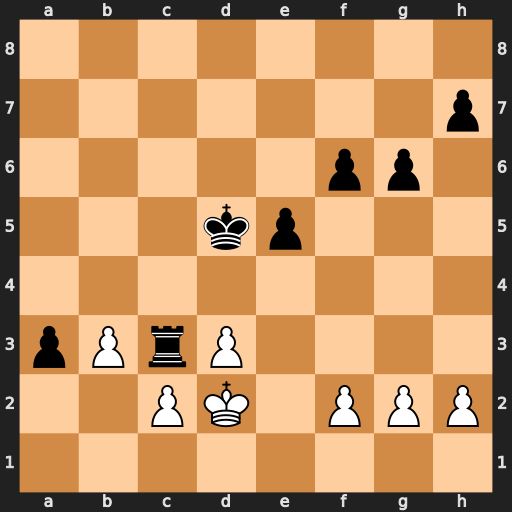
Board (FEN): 8/7p/5pp1/3kp3/8/pPrP4/2PK1PPP/8
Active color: w
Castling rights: -
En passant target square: -
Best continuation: Kxc3 a2 Kb2